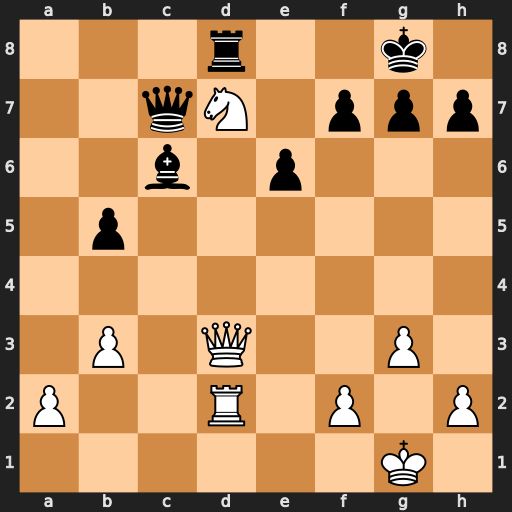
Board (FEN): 3r2k1/2qN1ppp/2b1p3/1p6/8/1P1Q2P1/P2R1P1P/6K1
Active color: w
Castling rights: -
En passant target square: -
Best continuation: Nf6+ gxf6 Qxd8+ Qxd8 Rxd8+